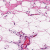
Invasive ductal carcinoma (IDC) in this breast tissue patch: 0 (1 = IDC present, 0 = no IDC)